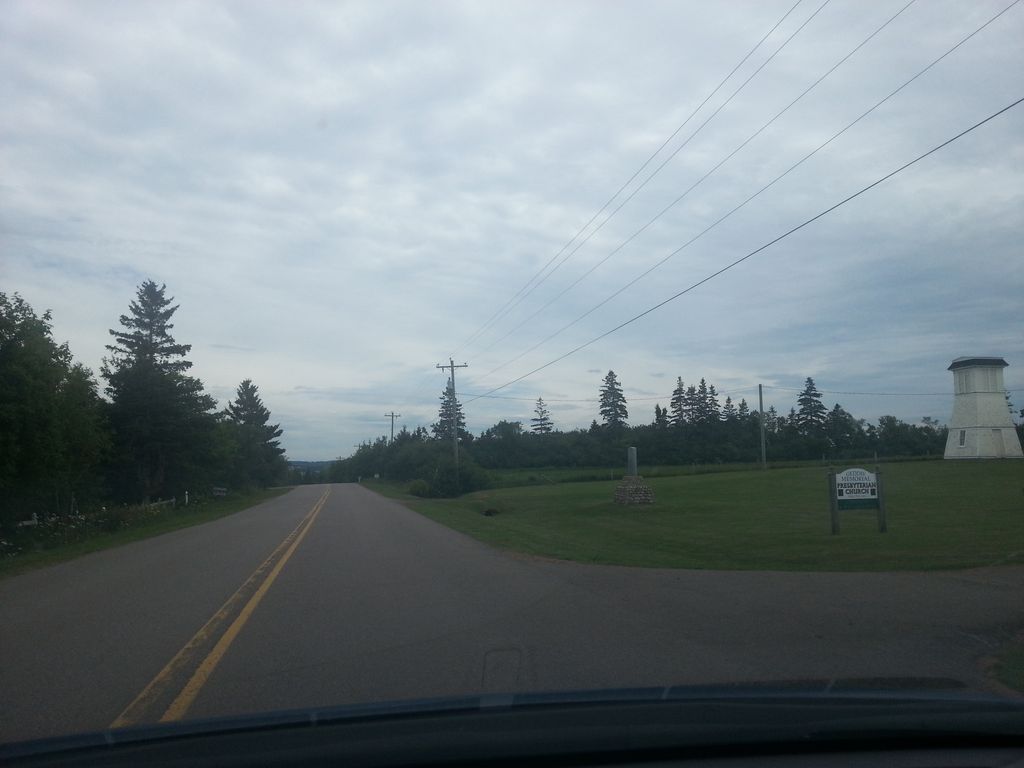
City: charlottetown